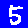
Digit: 5